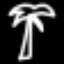
Label: palm tree